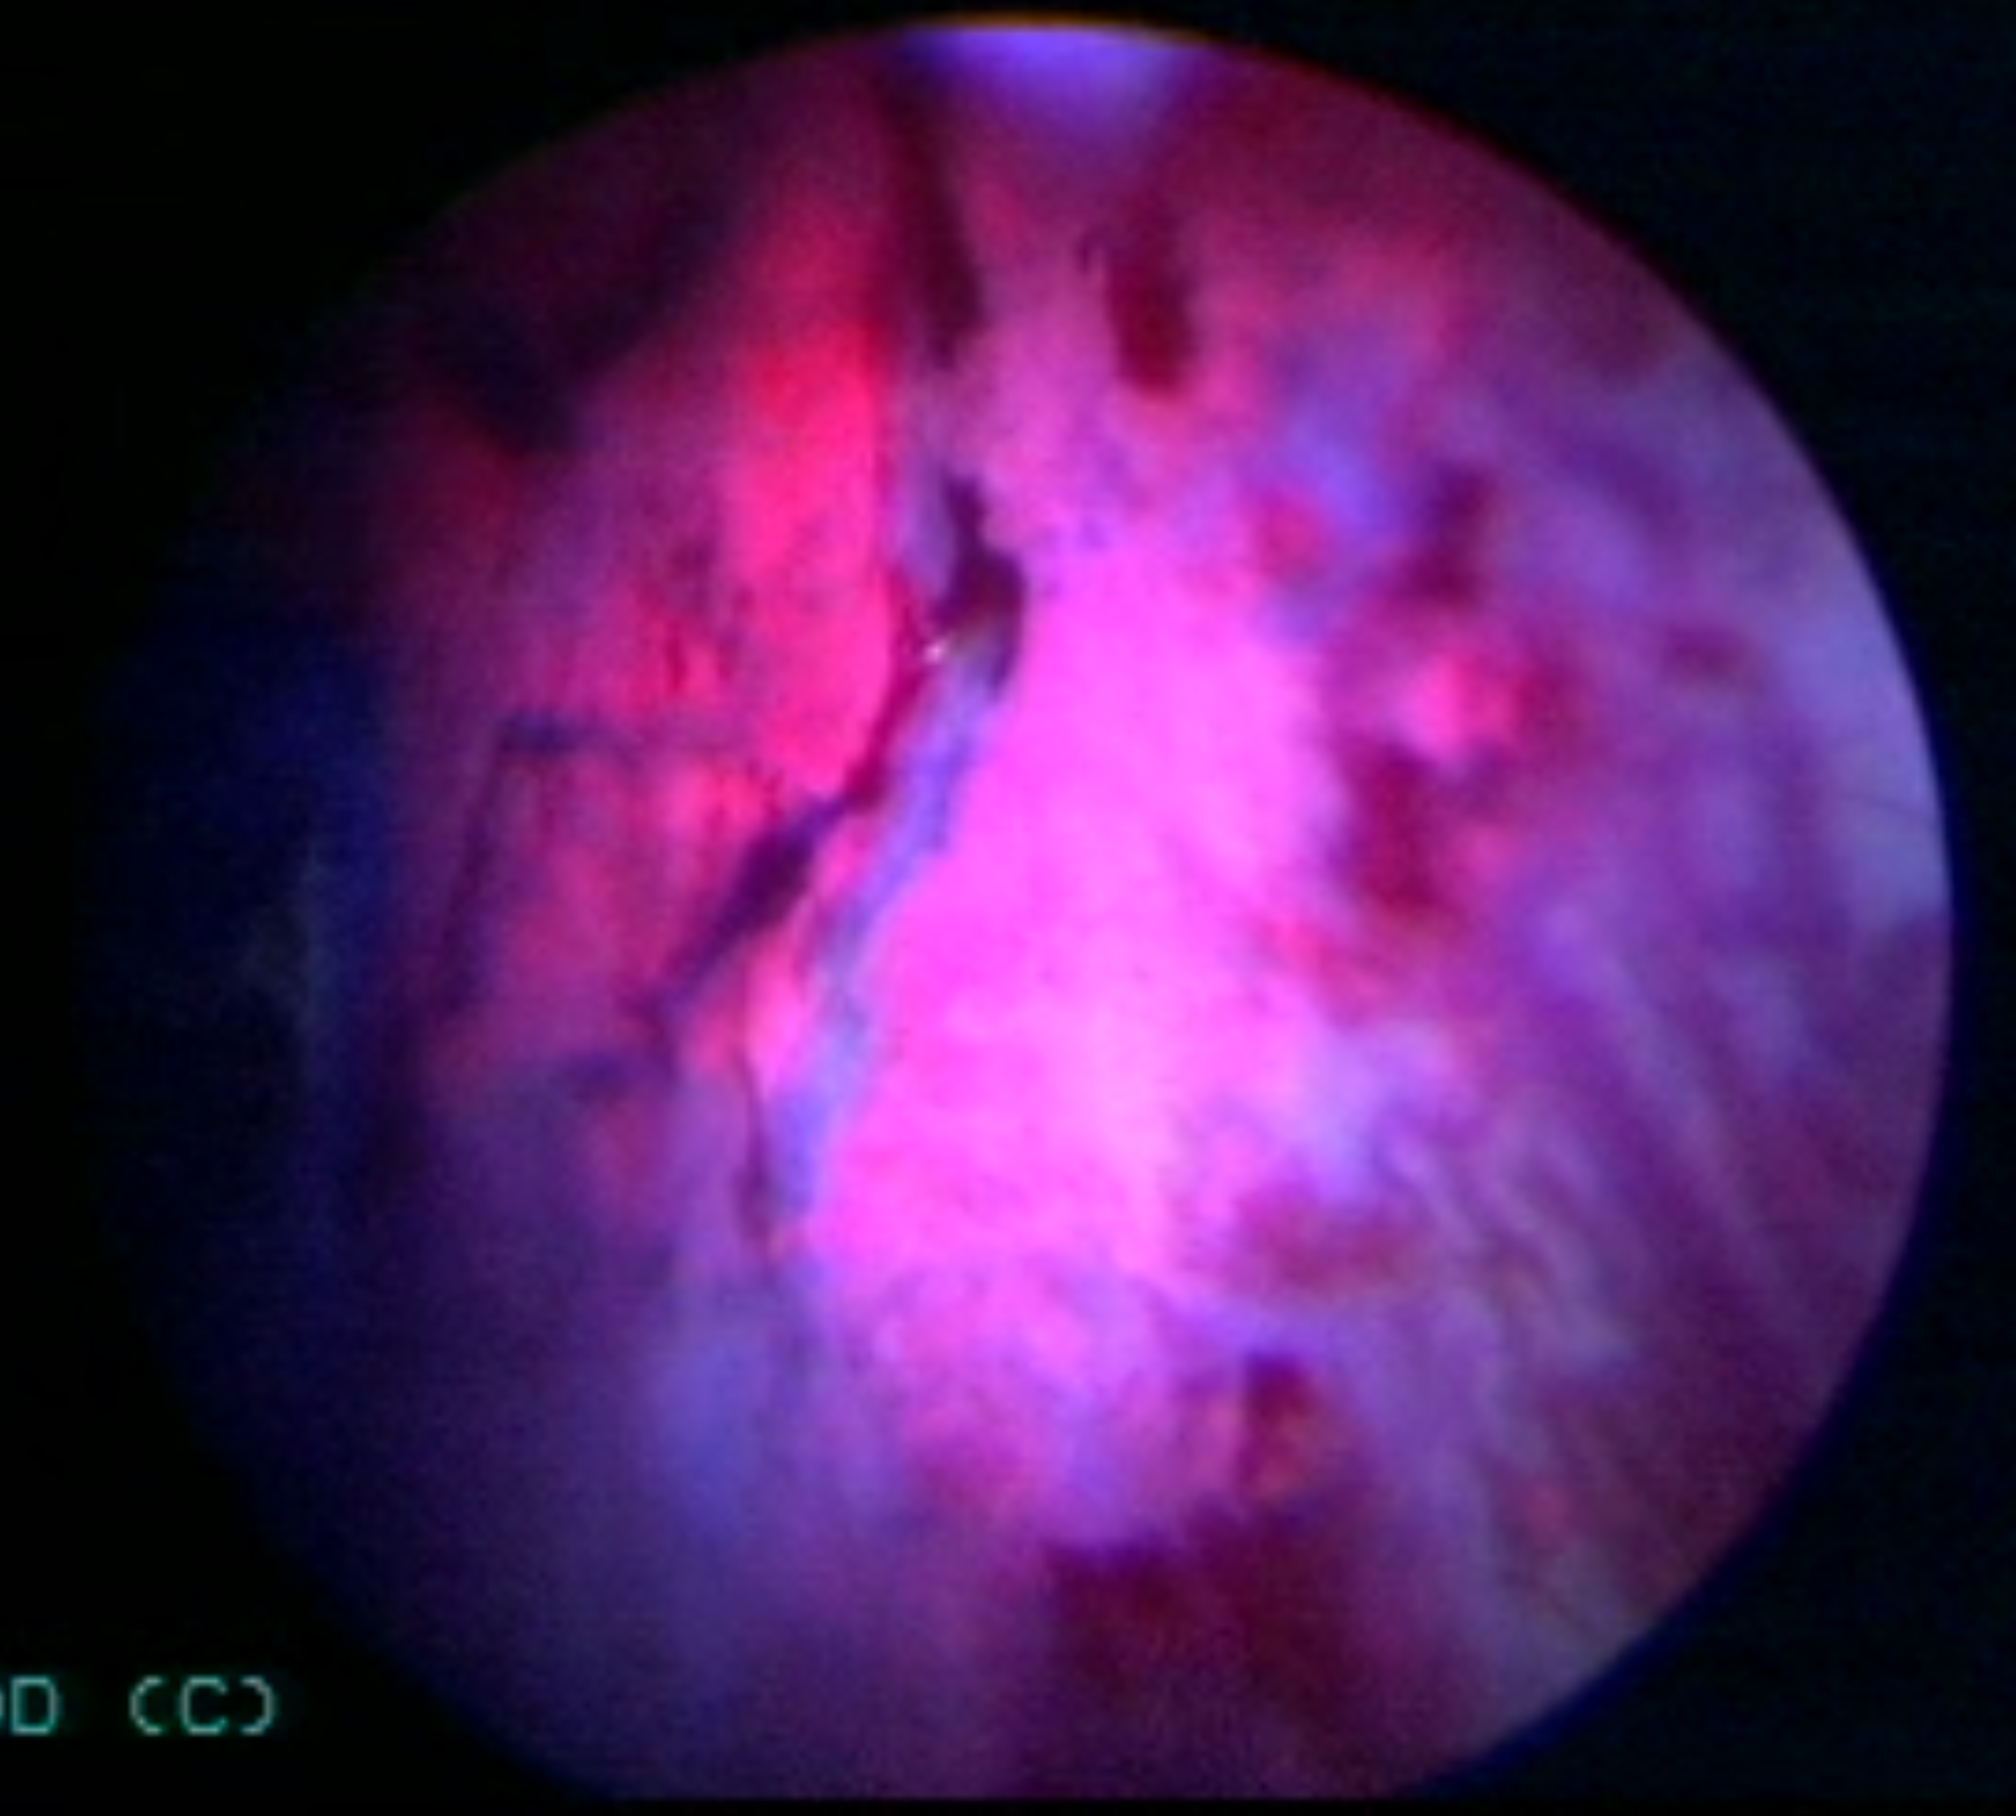
Modality: BLC
Class: Malignant
Subclass: HighGradePapillary
Lesion: L2
Stage: T1
Morphology: Non-papillary
Bladder cancer association: Yes